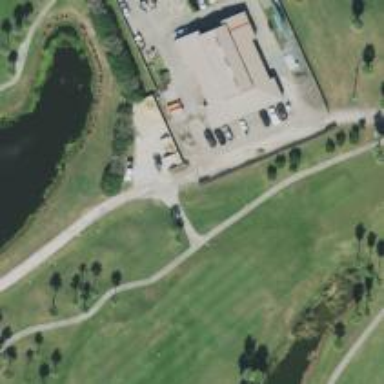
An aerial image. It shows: Pathway for golfing.